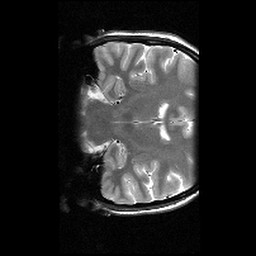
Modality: T2w
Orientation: coronal
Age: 18
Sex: female
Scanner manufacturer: siemens
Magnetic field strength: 3 T
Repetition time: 6.26 s
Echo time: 0.064 s